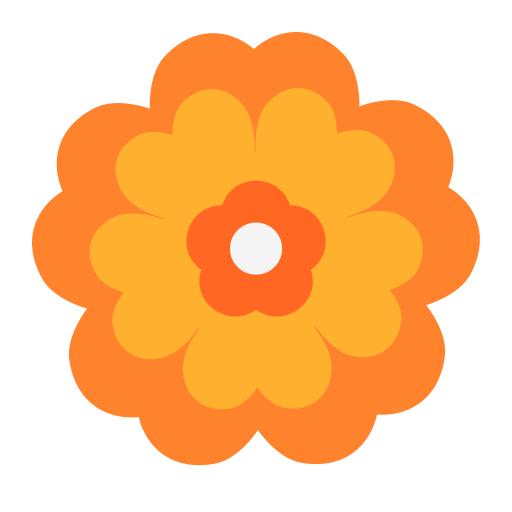
rosette flat